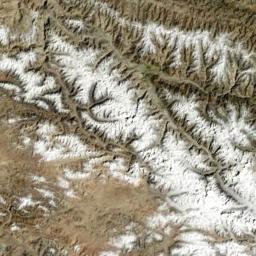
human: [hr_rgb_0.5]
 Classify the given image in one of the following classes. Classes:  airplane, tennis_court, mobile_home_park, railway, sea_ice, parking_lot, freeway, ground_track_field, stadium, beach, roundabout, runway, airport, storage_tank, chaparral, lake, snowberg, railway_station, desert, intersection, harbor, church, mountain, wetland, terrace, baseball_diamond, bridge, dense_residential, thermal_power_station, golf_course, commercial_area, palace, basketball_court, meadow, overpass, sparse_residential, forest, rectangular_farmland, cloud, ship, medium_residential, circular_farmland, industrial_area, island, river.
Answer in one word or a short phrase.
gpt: snowberg